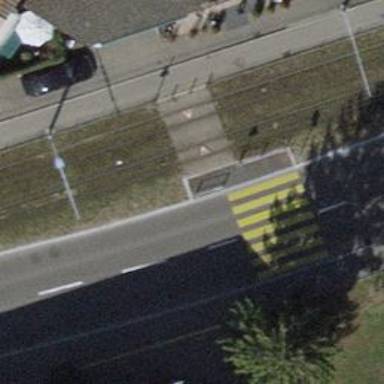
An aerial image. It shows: Railway crossing.